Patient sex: M
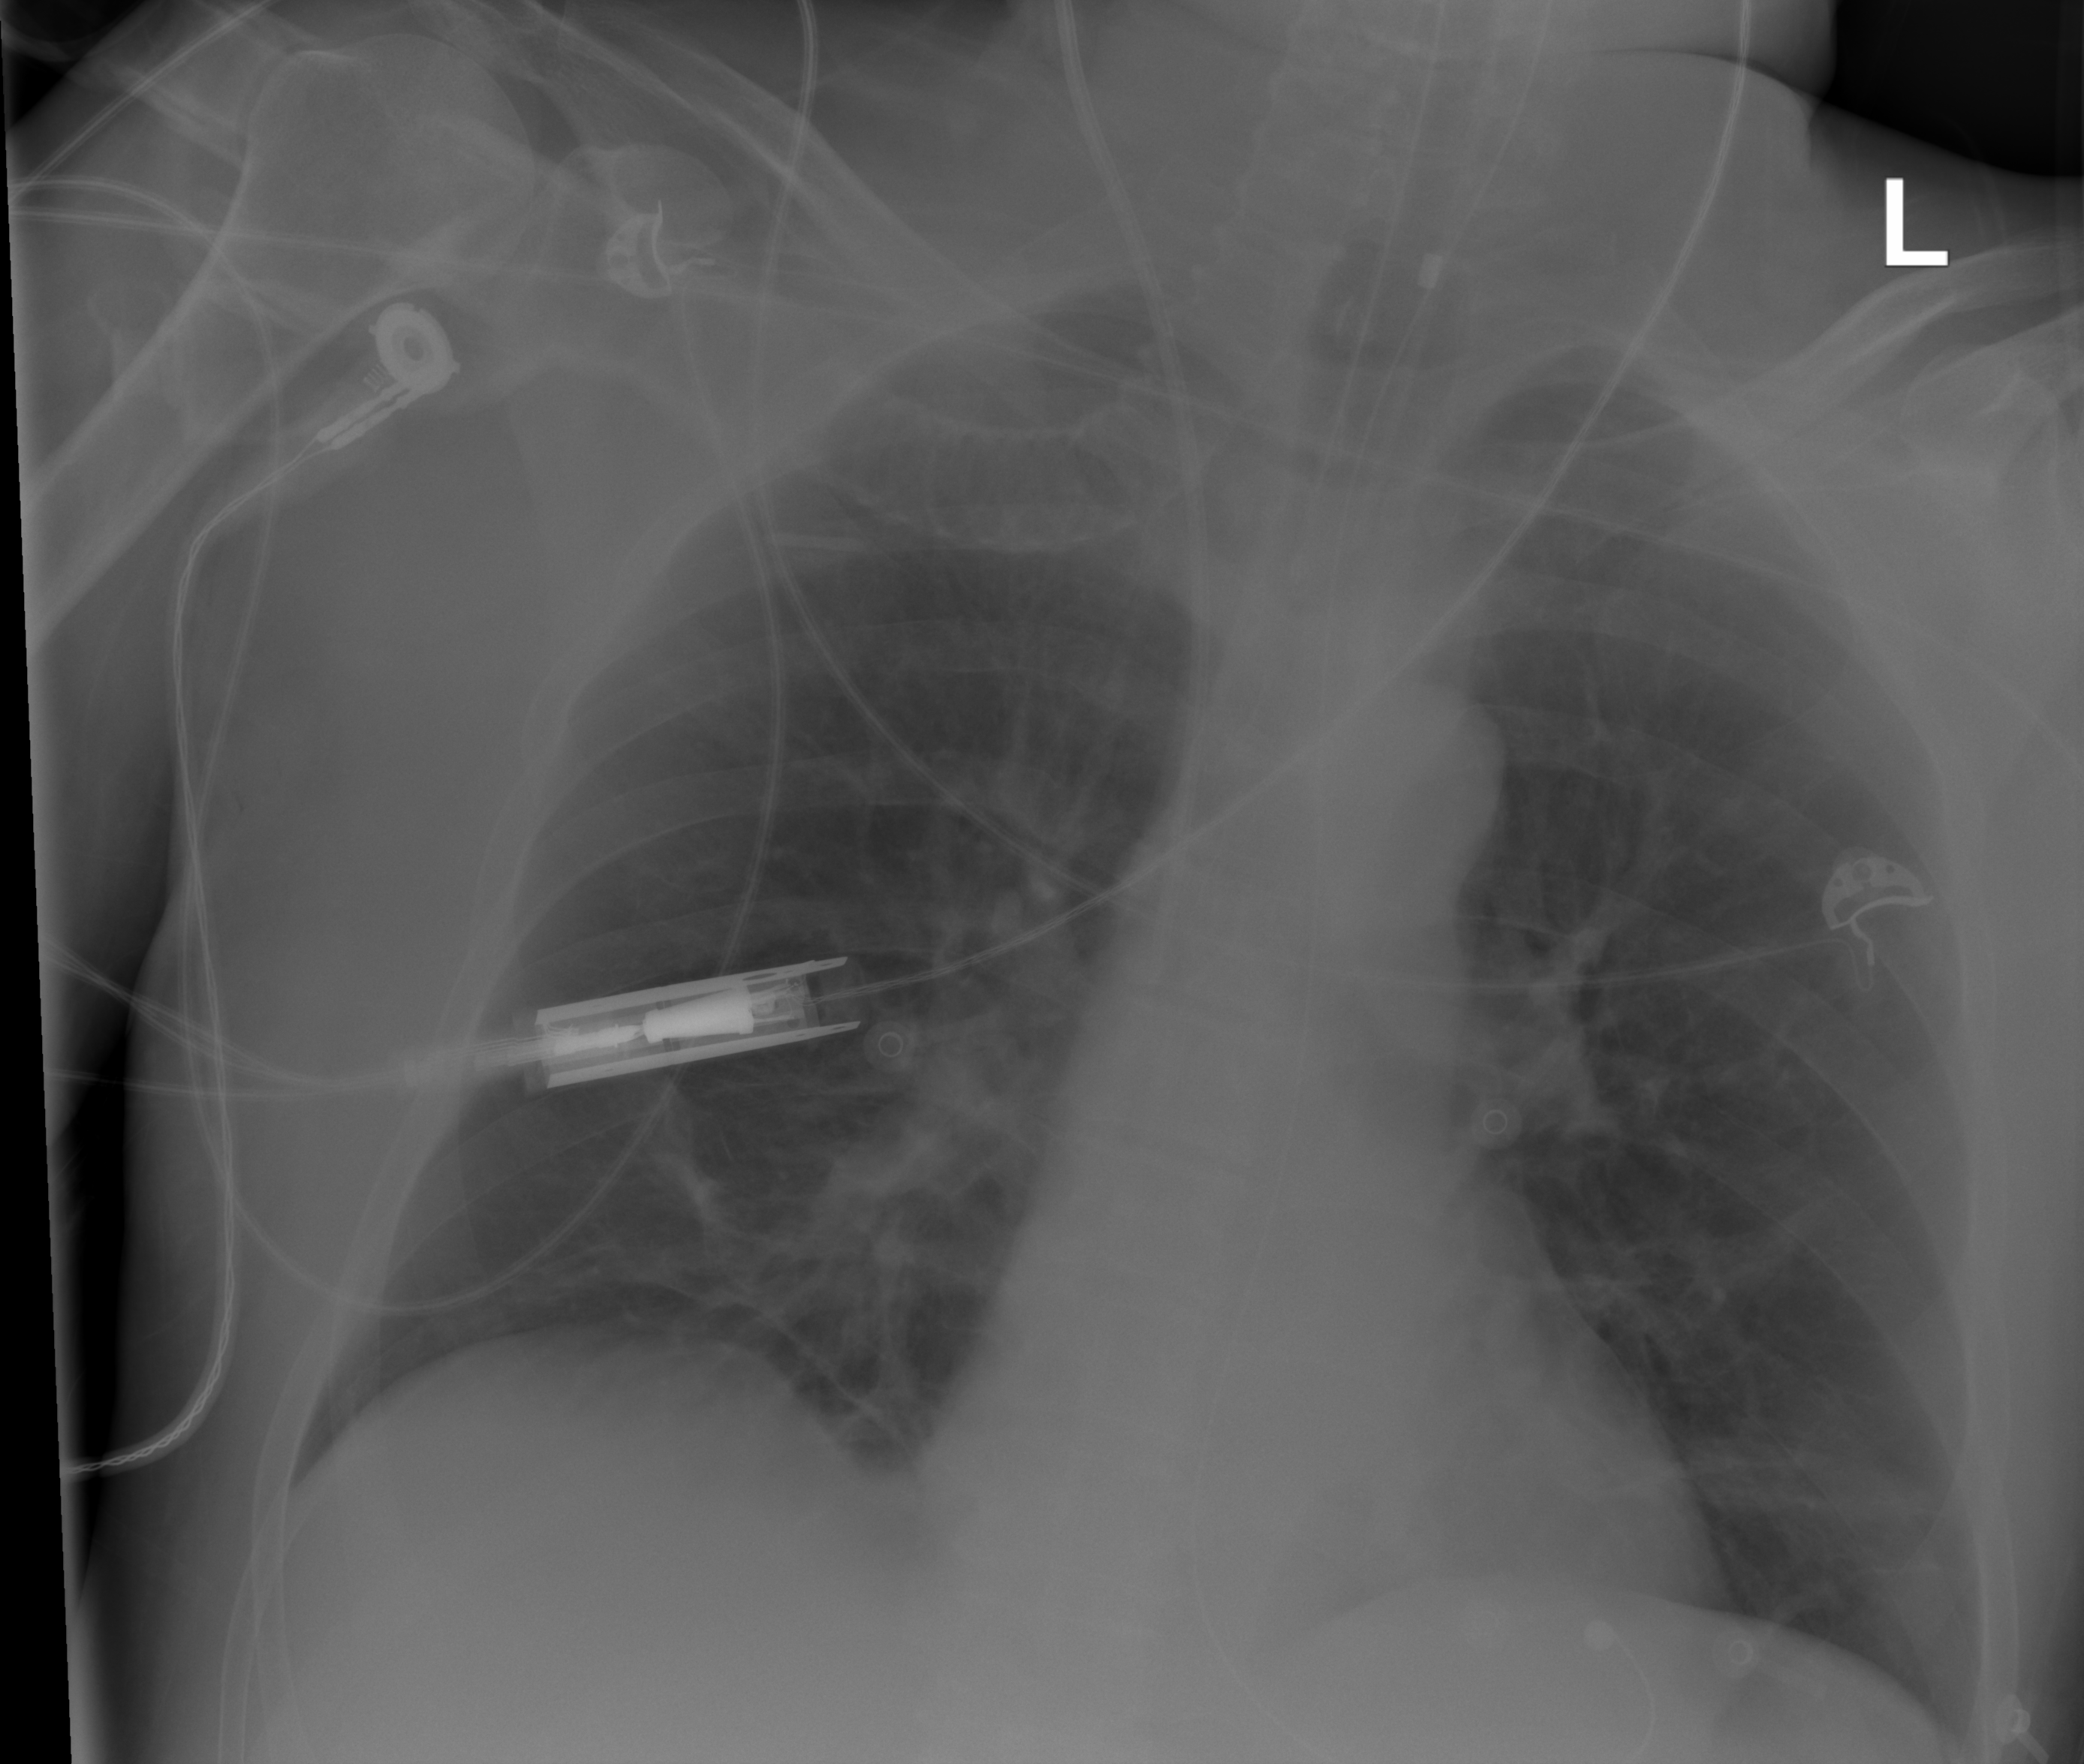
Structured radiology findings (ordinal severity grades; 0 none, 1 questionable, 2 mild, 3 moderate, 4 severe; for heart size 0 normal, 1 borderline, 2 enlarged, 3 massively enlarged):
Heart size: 0
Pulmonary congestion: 0
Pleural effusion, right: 0
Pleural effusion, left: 0
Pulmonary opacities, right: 1
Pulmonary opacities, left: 0
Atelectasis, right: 2
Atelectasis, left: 1